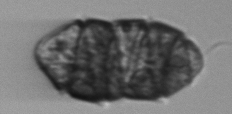
Label: Margalefidinium